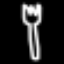
Label: fork